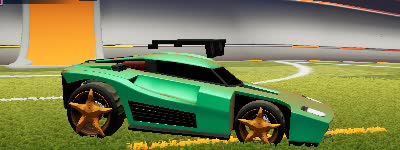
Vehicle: breakout